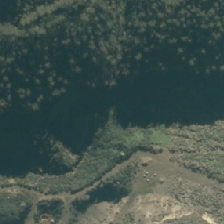
Land cover: grose_broom